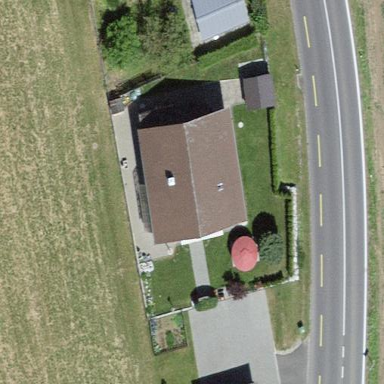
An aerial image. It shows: Simple house.